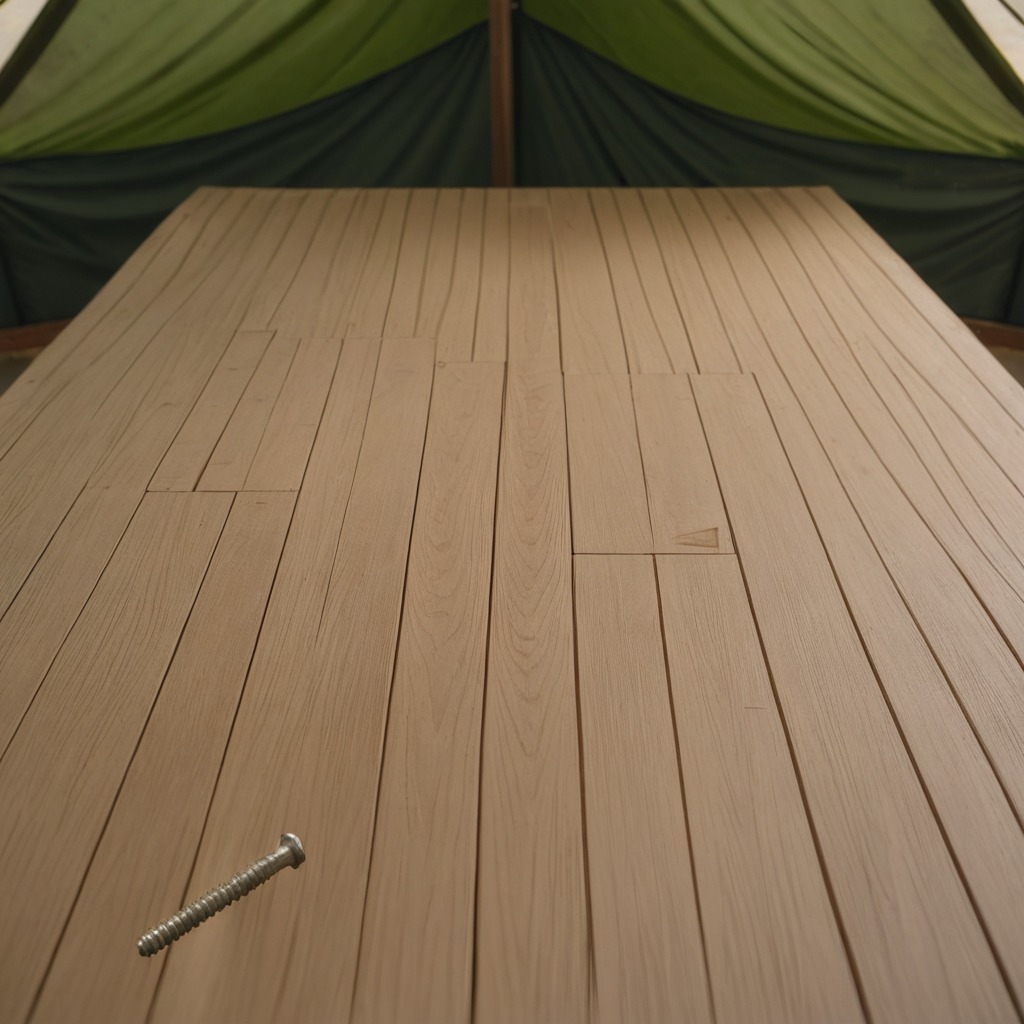
A metal screw is lying on a wooden table inside a jungle field workshop tent.